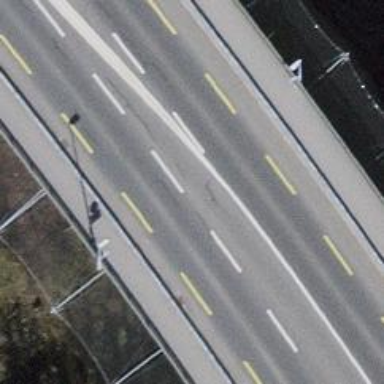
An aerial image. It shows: Secondary road bridge with asphalt surface. It has separate cycle lane and sidewalks on both sides.